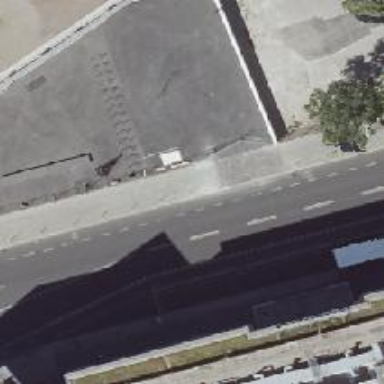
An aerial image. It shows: Tertiary road with asphalt surface. It has separate sidewalks on both sides and dedicated cycle lanes on both sides as well.